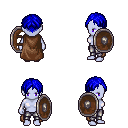
a pixel art fantasy rpg character, female body template, dark elf, purple skin, brown cape, metal pants, blue parted hairstyle, shield, four views (front, back, left, right), 2x2 character sprite sheet, small pixel art, hard edges, no anti-aliasing